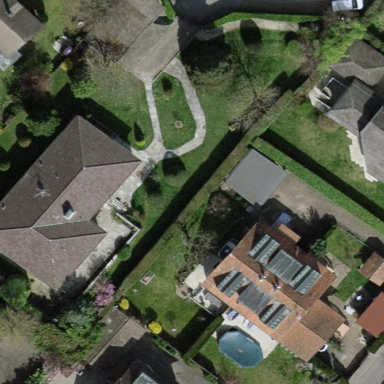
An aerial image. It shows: Garden enclosed by fence.